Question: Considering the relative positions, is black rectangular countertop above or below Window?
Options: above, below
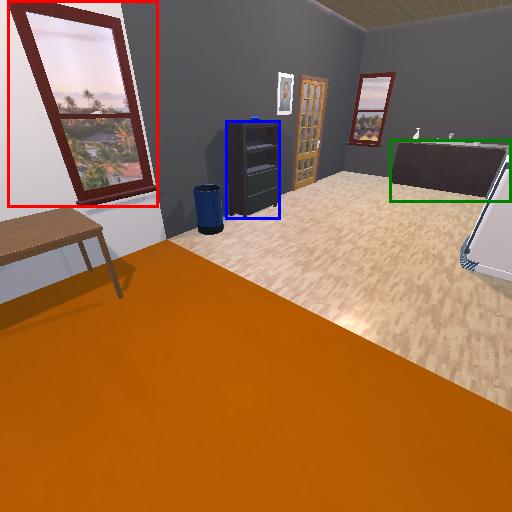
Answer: above